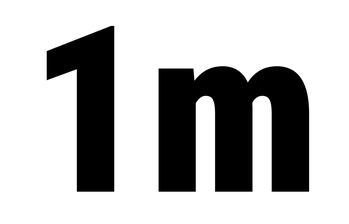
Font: Roboto_Condensed_Black